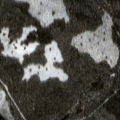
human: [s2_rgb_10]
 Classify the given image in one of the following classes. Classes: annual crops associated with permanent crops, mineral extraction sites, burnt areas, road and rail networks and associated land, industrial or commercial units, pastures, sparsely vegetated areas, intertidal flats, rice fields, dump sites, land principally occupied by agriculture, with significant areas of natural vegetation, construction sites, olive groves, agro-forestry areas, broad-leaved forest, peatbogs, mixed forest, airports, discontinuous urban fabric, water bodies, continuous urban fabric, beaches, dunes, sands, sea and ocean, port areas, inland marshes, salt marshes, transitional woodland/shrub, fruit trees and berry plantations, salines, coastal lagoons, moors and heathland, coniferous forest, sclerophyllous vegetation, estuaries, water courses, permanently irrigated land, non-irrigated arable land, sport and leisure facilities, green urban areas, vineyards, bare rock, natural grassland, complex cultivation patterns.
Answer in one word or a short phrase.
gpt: coniferous forest, transitional woodland/shrub